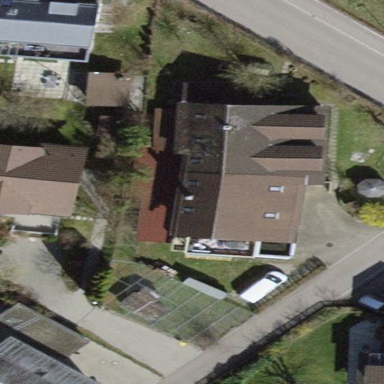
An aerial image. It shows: Building with tiled roof.